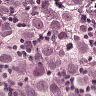
Metastatic tissue present: yes